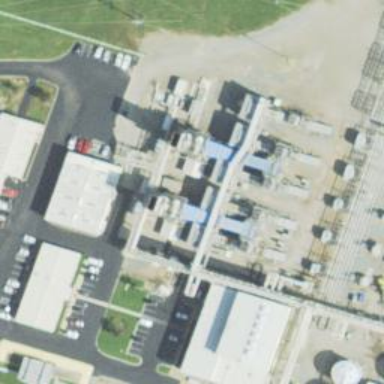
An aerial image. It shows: Gas-powered generator. It is gas turbine type generator.